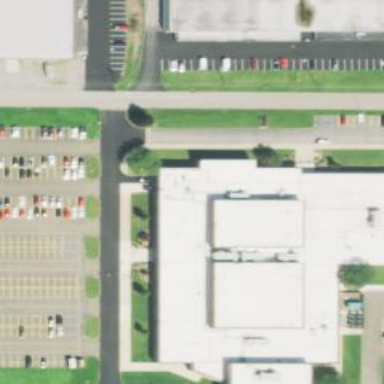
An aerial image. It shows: School building.